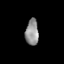
Tissue: lung
Cell type: Epithelial cells
Senescence score: 0.2293
Nuclear area (px): 335
Mean DAPI intensity: 145.597